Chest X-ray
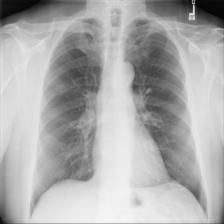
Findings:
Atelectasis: negative
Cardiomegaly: negative
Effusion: negative
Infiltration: negative
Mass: negative
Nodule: negative
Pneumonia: negative
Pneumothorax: negative
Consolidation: negative
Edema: negative
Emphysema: negative
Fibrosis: negative
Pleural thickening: negative
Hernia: negative